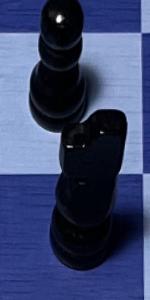
Label: Knight_Black